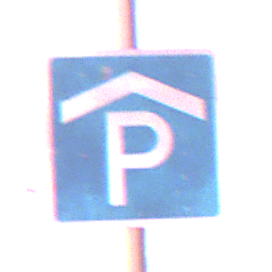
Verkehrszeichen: Parkhaus
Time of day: SunriseSunset
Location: Outdoor (Urban)
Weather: PartlyCloudy
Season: NotSpecified
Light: Natural